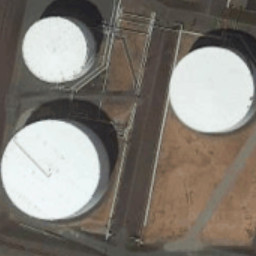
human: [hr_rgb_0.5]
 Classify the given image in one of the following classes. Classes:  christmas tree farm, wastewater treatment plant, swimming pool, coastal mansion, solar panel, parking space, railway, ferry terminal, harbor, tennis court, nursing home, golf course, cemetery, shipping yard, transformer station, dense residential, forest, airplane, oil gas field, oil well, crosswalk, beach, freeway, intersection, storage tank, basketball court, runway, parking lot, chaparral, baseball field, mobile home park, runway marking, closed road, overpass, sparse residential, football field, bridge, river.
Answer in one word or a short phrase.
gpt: storage tank